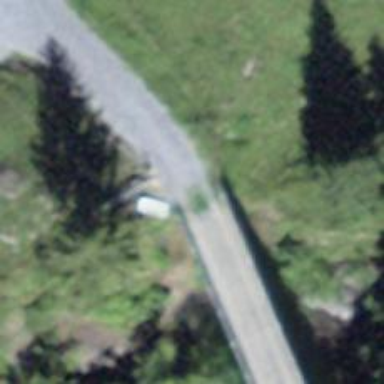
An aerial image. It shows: Gravel and ground track with grade2 tracktype. It is bridge accessible only to agricultural vehicles.